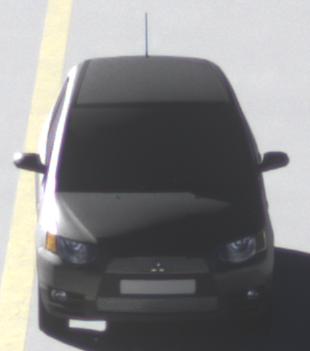
Make: Mitsubishi
Model: Colt 1.1
Detailed model: Colt (VI)
Model produced from: 2008/11
Model produced until: 2010/10
Doors: 3
Color: gray
Road condition: dry road
Daytime: morning or afternoon
Contrast: high contrast